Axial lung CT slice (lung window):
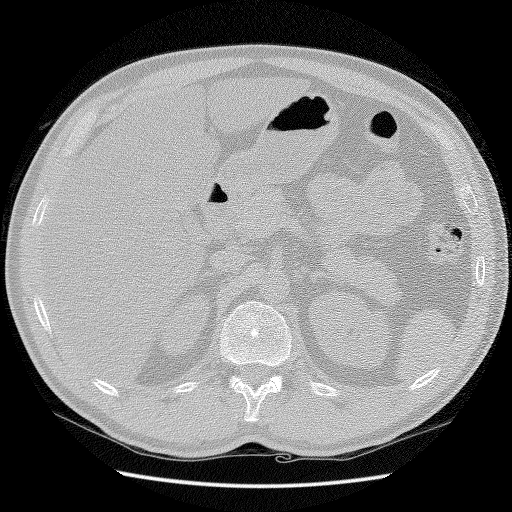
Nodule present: no